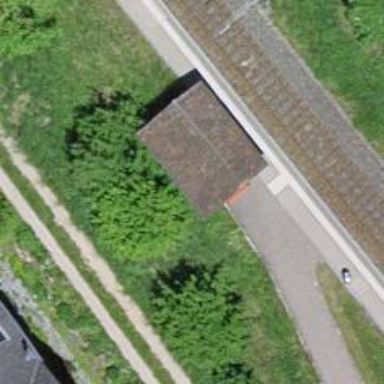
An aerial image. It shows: Railway halt station for public transport.